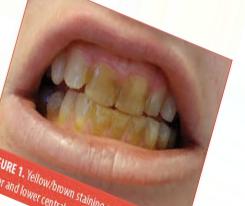
Condition: Tooth Discoloration